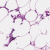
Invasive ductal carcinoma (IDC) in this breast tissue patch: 0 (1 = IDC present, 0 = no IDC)